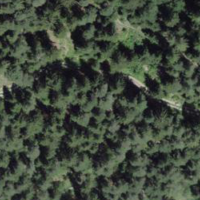
EUNIS habitat code: 45
Species observed at this site:
Lathyrus vernus
Rubus saxatilis